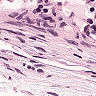
Metastatic tissue present: no